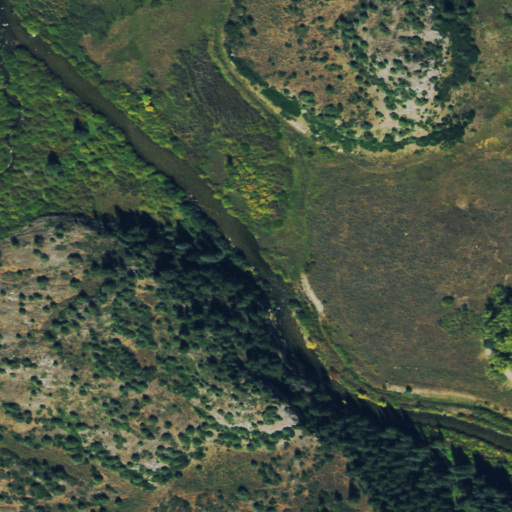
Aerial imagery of valley in Colorado named South Fork Canyon containing deciduous forest, shrub, evergreen forest, woody wetlands, and pasture